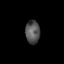
Tissue: lung
Cell type: Fibroblasts
Senescence score: 0.6599
Nuclear area (px): 328
Mean DAPI intensity: 83.482